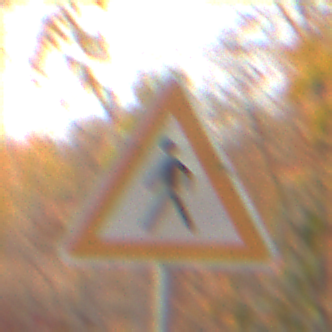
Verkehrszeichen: FussgaengerRechts
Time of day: SunriseSunset
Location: Roofed (Suburban)
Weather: Clear
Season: NotSpecified
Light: Natural